Interaction volume radius: 5 \u00c5
Interaction volume height: 20 \u00c5
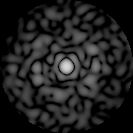
Disorder parameter: 0.8368